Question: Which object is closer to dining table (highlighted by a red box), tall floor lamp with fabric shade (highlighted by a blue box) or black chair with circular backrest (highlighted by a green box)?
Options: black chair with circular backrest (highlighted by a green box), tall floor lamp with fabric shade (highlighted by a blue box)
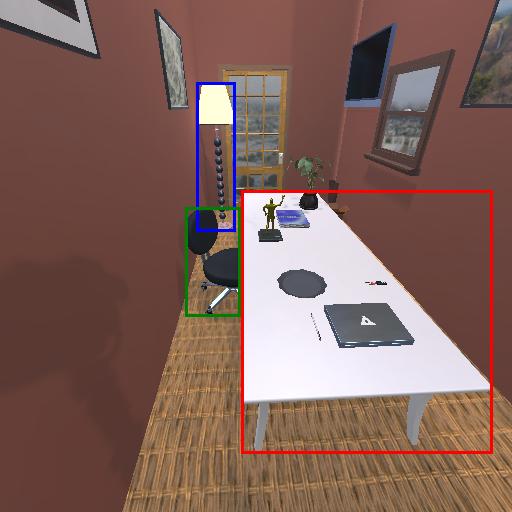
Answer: black chair with circular backrest (highlighted by a green box)